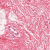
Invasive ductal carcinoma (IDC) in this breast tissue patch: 0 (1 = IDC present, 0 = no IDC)